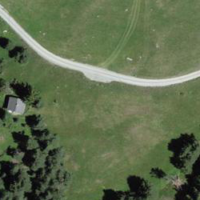
EUNIS habitat code: 26
Species observed at this site:
Cirsium arvense